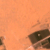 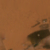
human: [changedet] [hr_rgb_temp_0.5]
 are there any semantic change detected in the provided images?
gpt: Some parts of the parks have been removed.